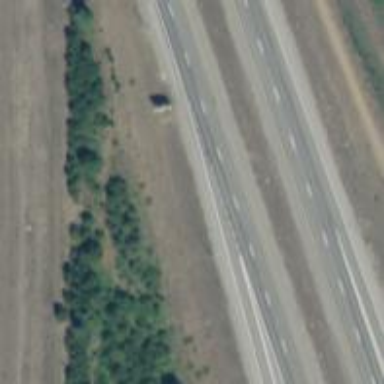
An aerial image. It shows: Motorway junction.